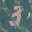
Label: 3